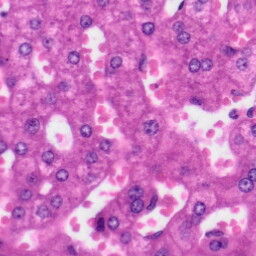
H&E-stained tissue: Liver